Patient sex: M
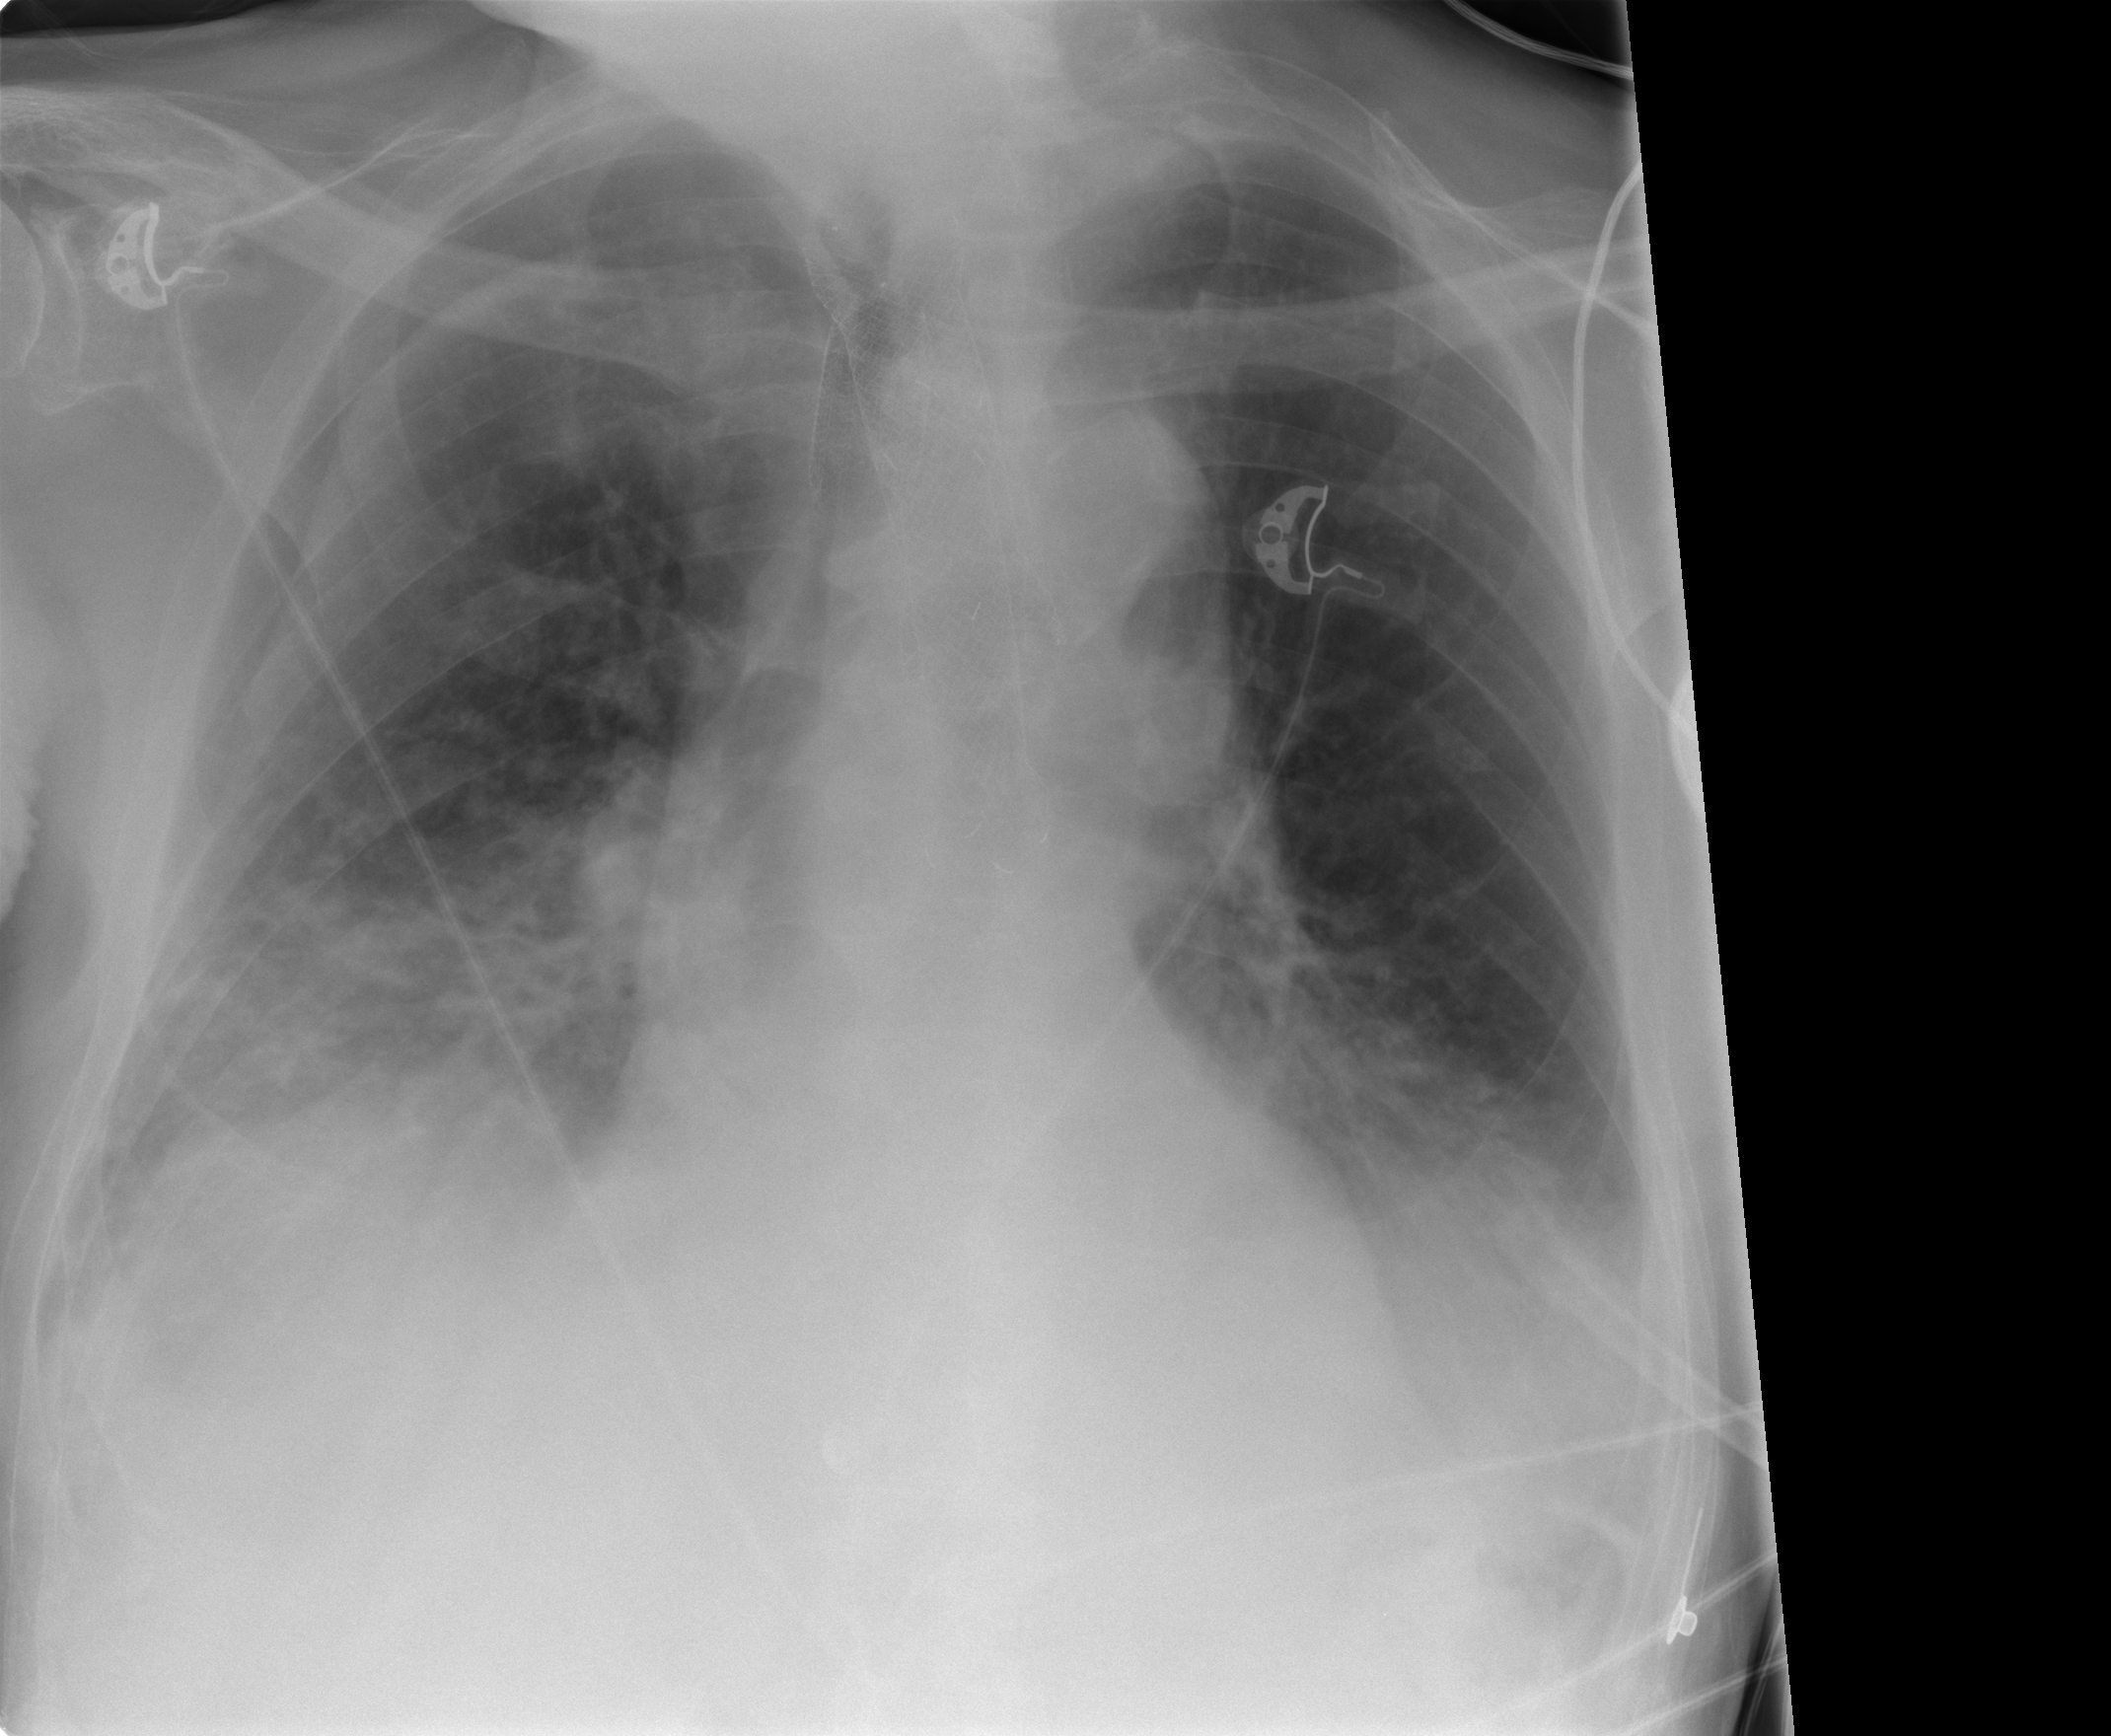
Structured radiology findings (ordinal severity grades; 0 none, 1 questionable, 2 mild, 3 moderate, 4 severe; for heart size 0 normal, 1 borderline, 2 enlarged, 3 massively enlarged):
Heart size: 0
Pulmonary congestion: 0
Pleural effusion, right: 1
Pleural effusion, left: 0
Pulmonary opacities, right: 2
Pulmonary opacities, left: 0
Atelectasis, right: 1
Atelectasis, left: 0